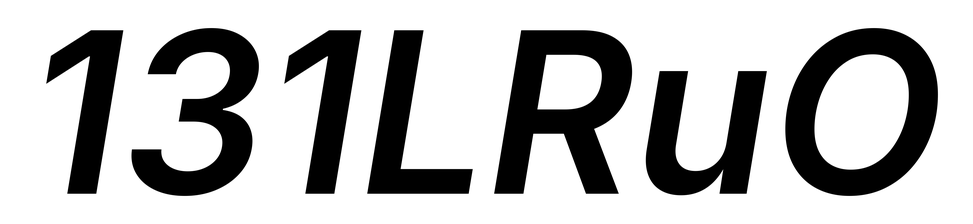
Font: Inter-Italic_SemiBold_Italic